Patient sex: M
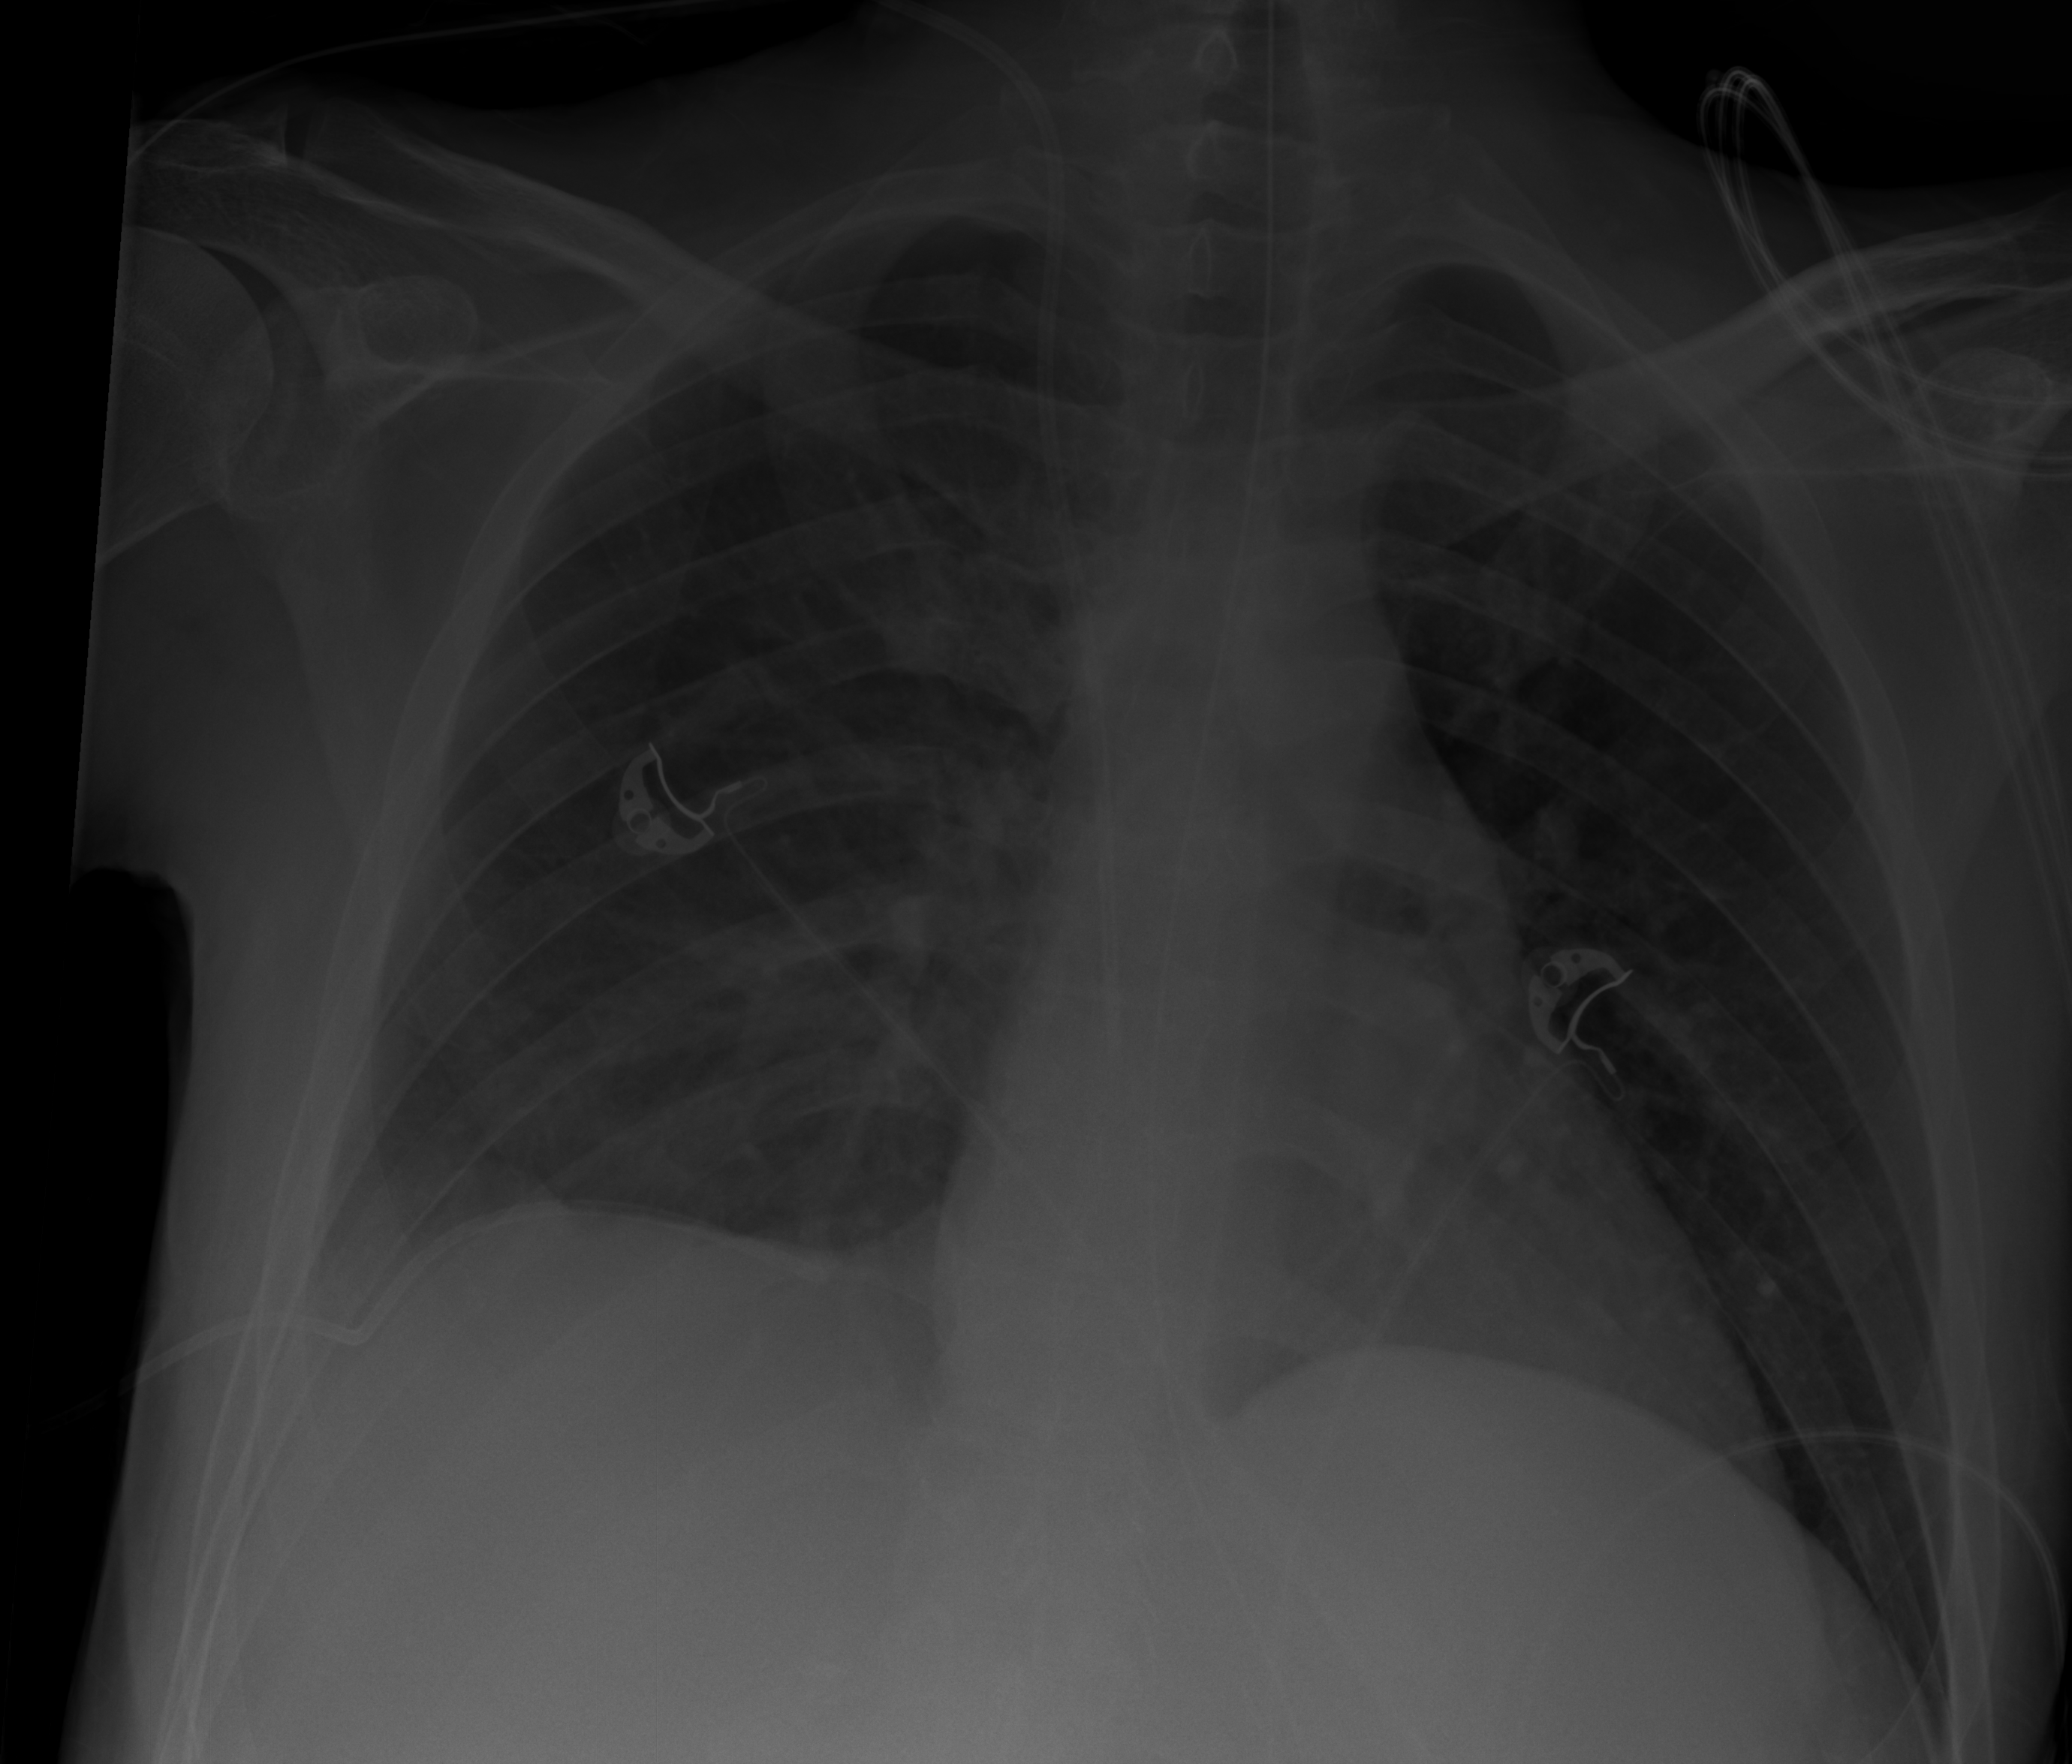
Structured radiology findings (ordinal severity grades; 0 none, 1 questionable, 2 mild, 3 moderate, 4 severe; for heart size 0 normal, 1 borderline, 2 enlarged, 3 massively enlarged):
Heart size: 1
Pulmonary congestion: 0
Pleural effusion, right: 2
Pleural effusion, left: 0
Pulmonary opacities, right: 0
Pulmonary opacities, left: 0
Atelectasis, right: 2
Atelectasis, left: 0